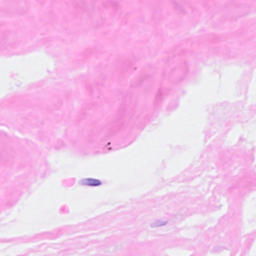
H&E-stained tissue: Breast